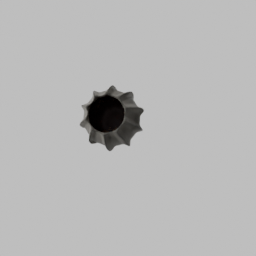
Label: decoration